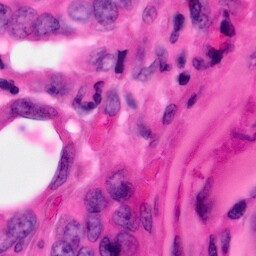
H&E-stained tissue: Pancreatic